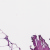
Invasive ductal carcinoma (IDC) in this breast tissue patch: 0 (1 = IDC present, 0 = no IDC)